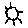
Label: sun